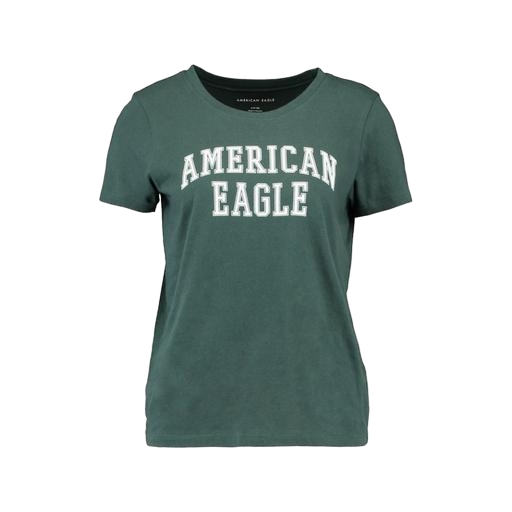
green women's crewneck tee, t-shirt green, green crewneck tee, white background